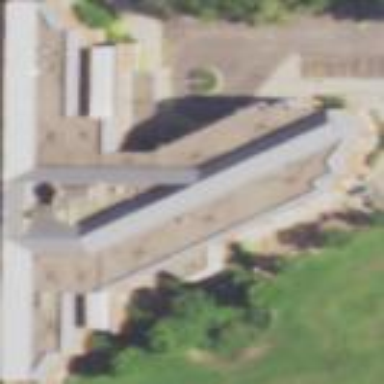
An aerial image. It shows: School building.